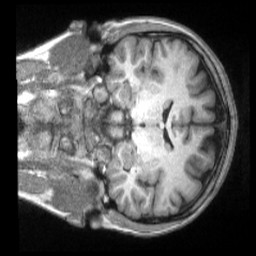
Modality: T1w
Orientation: coronal
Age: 20
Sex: female